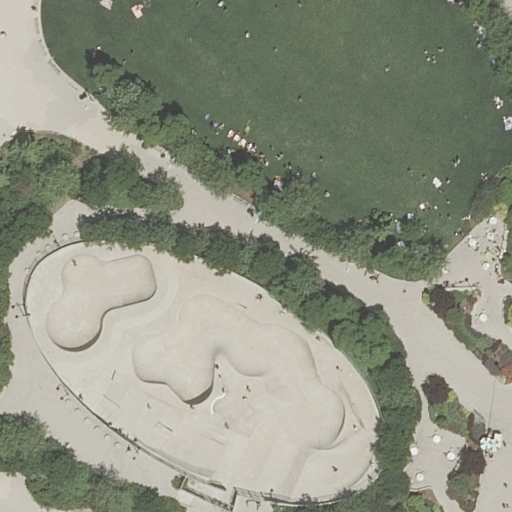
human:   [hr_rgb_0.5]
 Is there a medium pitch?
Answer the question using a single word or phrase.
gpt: no

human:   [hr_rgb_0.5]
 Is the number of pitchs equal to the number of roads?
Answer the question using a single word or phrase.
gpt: no

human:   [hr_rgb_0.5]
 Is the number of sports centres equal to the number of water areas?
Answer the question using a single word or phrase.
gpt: no

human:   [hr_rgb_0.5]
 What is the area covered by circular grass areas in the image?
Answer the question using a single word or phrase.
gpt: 0m2

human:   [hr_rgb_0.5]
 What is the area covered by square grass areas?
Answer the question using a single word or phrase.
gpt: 0m2

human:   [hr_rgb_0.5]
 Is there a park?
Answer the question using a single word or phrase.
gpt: yes

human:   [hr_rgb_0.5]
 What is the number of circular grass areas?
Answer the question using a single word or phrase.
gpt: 0

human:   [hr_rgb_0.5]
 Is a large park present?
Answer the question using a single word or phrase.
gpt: no

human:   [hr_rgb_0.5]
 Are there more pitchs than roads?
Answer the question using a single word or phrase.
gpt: no

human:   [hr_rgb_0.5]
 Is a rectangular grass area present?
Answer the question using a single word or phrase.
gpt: yes

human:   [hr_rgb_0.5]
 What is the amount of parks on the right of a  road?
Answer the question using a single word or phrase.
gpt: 0

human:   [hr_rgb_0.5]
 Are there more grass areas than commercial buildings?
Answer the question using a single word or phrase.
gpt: yes

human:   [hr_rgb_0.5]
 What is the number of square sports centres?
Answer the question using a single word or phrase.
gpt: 0

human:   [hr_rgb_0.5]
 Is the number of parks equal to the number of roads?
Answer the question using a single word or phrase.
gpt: no

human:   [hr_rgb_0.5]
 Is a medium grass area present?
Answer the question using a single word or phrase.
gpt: yes

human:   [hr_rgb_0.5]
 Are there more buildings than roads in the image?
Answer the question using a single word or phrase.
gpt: no

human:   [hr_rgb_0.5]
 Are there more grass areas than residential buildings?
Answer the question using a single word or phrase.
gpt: yes

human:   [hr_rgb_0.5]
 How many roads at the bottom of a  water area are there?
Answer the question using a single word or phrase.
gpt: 0

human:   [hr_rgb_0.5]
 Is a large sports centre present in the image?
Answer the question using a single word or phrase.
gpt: yes

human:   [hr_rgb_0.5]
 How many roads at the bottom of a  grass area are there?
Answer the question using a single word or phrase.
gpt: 2

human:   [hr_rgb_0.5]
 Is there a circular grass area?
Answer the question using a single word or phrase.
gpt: no

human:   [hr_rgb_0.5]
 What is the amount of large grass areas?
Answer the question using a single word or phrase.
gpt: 1

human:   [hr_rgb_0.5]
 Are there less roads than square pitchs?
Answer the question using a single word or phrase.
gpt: no

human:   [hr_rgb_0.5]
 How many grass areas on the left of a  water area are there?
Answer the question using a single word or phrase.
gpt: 0

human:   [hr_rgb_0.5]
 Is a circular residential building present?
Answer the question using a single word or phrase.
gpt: no

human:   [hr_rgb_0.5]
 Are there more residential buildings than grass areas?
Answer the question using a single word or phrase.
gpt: no

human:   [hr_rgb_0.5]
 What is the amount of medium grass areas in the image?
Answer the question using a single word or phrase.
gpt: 4

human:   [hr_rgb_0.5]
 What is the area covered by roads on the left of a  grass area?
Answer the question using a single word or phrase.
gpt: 0m2

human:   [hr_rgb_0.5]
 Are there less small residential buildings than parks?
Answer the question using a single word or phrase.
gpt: yes

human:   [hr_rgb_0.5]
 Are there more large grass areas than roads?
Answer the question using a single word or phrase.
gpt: no

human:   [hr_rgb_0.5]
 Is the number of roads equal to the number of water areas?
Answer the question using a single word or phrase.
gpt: no

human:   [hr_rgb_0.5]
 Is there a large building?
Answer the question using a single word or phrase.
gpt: no

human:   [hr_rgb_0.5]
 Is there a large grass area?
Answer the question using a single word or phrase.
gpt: yes

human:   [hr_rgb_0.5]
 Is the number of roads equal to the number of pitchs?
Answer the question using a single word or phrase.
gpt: no

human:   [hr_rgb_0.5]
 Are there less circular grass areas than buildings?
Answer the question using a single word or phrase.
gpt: no

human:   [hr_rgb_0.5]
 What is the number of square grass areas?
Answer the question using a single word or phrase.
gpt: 0